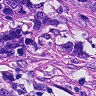
Metastatic tissue present: yes